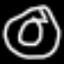
Label: donut